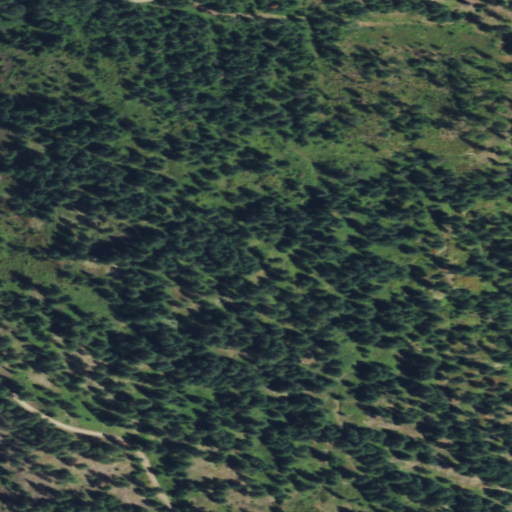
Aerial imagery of ridge(s) in Washington named Joes Ridge containing evergreen forest and shrub